Question: Below is my requirement in the picture

The 1st table is at least granularity.The avg is calculated by 'Date + Place'.So the avg is '565 = (2865/5)'.
Coming to the second table.The avg for place 702 is 114 which is right and for 704 it is 866 which is also right.But the final ans is the same as the avg for all 5 records.
But my output should be like avg at 'Date + Place' level for single 'Date + Place' but when two places are selected it should avg at place level but sum at the total output..the final value should be (sum(114+866))
Can someone have a solution for this?
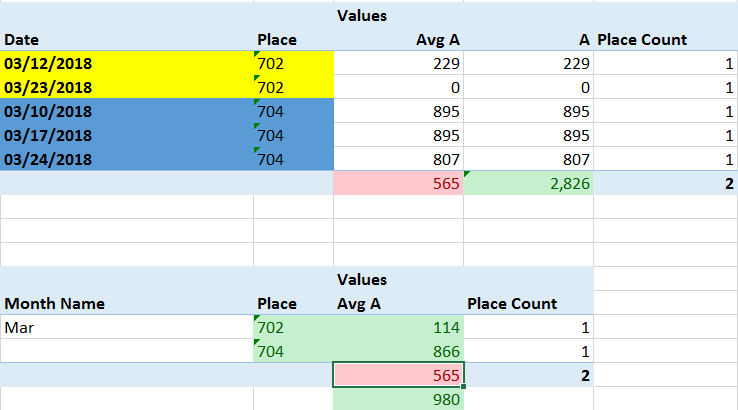
Answer: As with any average in SSAS Multidimensional you will need to create two physical measures. The first is a Sum of A which is AggregateFunction=Sum. The second is a Count of Rows which is AggregateFunction=Count.
The quicker way to implement your calculation is with this calculated measure:
'''
SUM(
EXISTING [Place].[Place].[Place].Members,
DIVIDE( [Measures].[Sum of A], [Measures].[Count of Rows] )
)
'''
However if you want to get better performance and properly handle multi-select filters then create a physical measure called Avg A which is AggregateFunction=Sum off a new column in your SQL table which is always 0. Then overwrite the values in that measure with the following scope statement:
'''
SCOPE([Place].[Place].[Place].Members);
[Measures].[Avg A] = DIVIDE( [Measures].[Sum of A], [Measures].[Count of Rows] );
END SCOPE;
'''